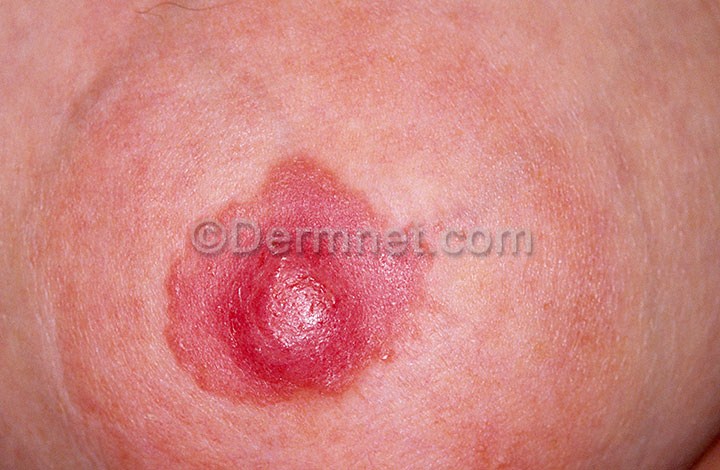
Disease: Actinic Keratosis Basal Cell Carcinoma and other Malignant Lesions